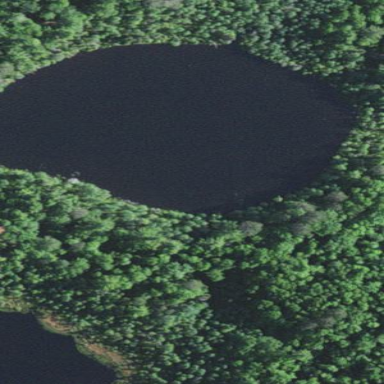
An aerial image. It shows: Peaceful pond surrounded by nature.